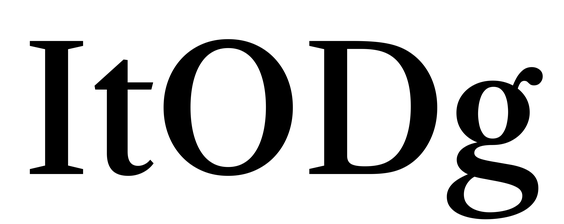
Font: LibreCaslonText_Medium